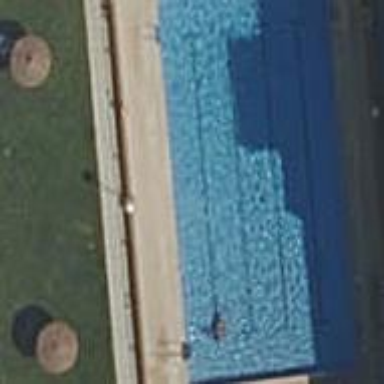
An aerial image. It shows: Swimming pool located in leisure land.